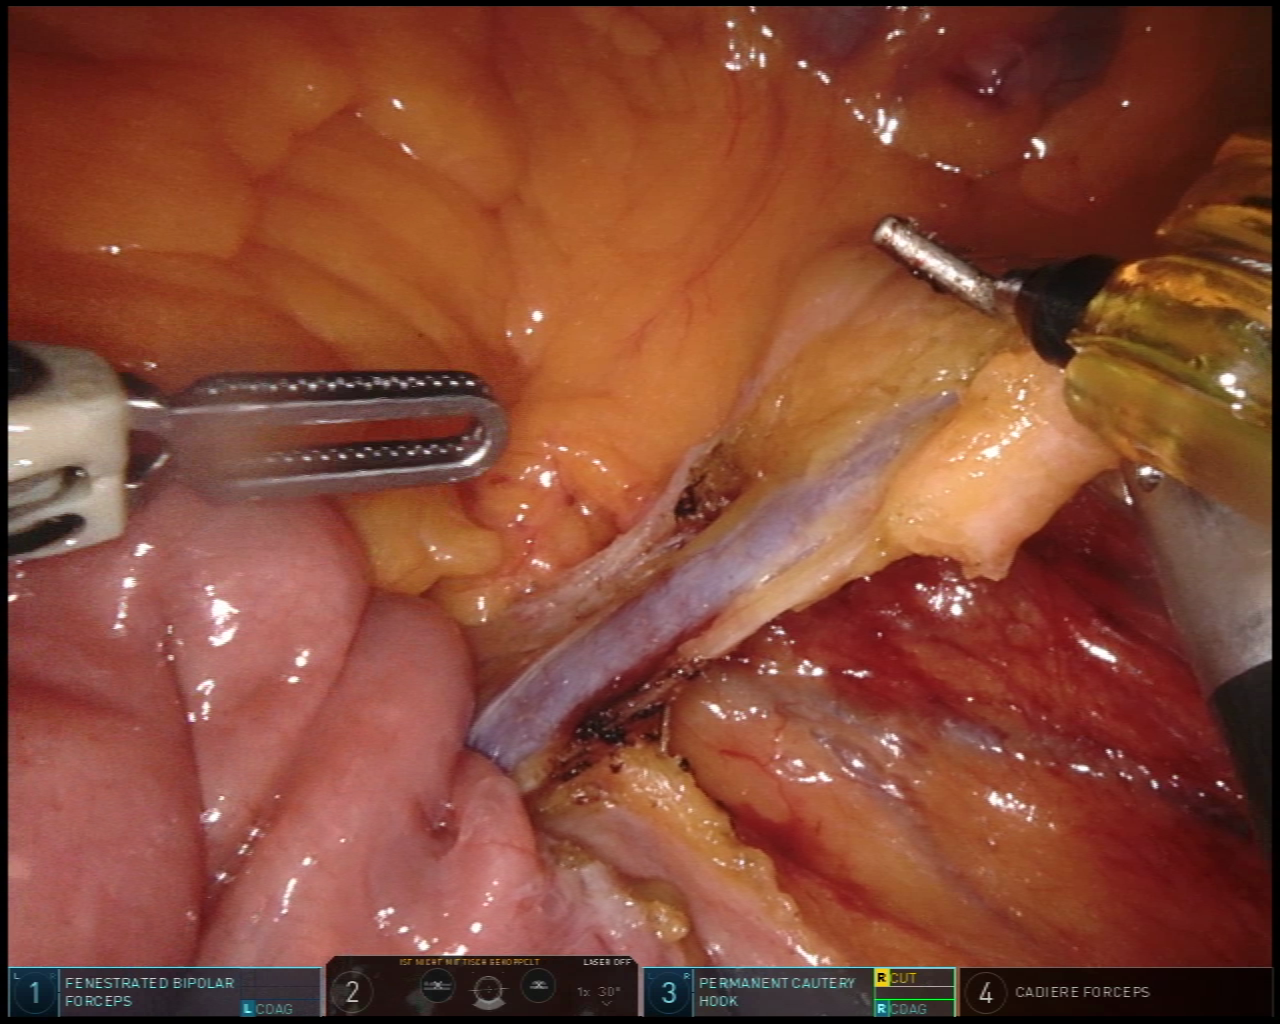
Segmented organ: intestinal_veins
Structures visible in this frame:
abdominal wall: no
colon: no
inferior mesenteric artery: no
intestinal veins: yes
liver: no
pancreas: no
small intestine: yes
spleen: no
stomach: no
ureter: no
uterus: no
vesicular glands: no